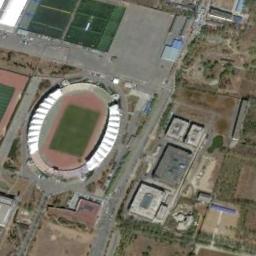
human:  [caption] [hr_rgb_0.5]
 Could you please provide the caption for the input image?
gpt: The stadium is on the bare land next to some buildings and trees .

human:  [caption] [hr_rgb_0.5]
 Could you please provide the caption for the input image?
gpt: This stadium has a row of silver signs on each side .

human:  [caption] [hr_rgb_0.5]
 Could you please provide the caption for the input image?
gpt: The circular stadium is built on a concrete floor and is surrounded by residential areas .

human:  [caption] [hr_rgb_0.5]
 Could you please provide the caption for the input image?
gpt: Many buildings are next to the stadium .

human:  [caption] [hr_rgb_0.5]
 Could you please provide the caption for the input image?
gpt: There are some buildings beside the stadium .